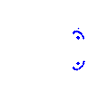
Particle: proton